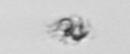
Label: detritus